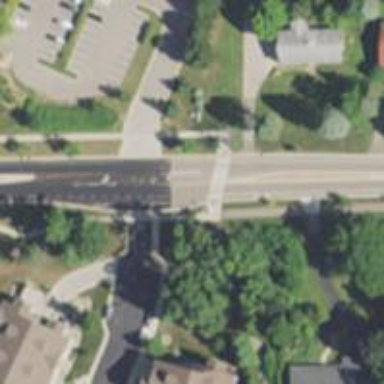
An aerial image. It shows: Uncontrolled crossing along footway.